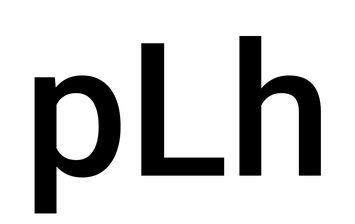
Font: Roboto_Medium